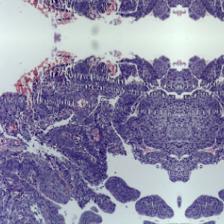
Diagnosis: OSCC